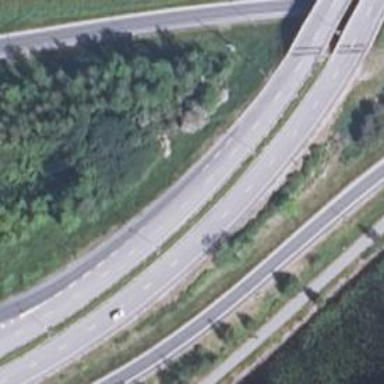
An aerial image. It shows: Trunk highway.